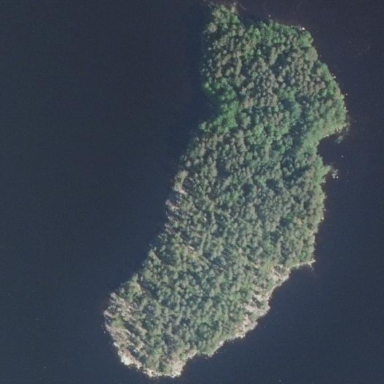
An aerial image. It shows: Islet covered with woodland.